Interaction volume radius: 10 \u00c5
Interaction volume height: 15 \u00c5
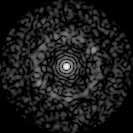
Disorder parameter: 0.8272